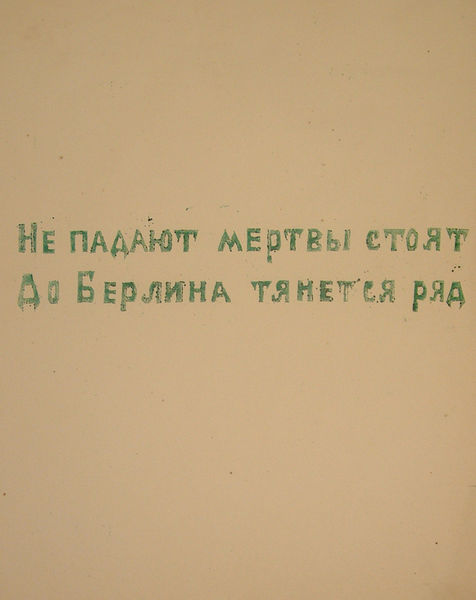
Titel: War: "They do not fall they stand lifeless, Stretching in a row to Berlin", War: "They do not fall they stand lifeless, Stretching in a row to Berlin"
Künstler: Ol’ga; Kruchenykh, Aleksandr Rozanova
Standort: Amherst (Massachusetts, USA)
Institution: Mead Art Museum, Amherst College
Schlagwörter: white, green, portrait, print, greek, german, message, paper, revolution, writing, letters, newspaper, ink, watercolour, backwards, space, blank, russia, russian, nothing, text, bold, greece, words, cream, constructivism, negative space, order, woodblock, screenprint, fonts, minimalist, typography, printmaking, propoganda, information, saying, ukranian, manifesto, declaration, advertising, he, skript, naaahot, pra, nothinf, lettering